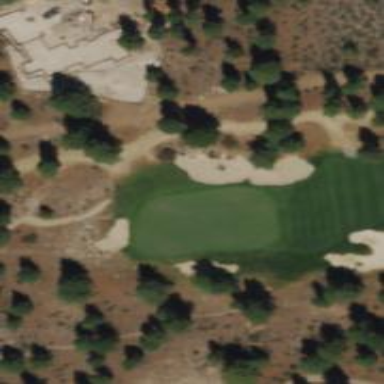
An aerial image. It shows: Golf hole.